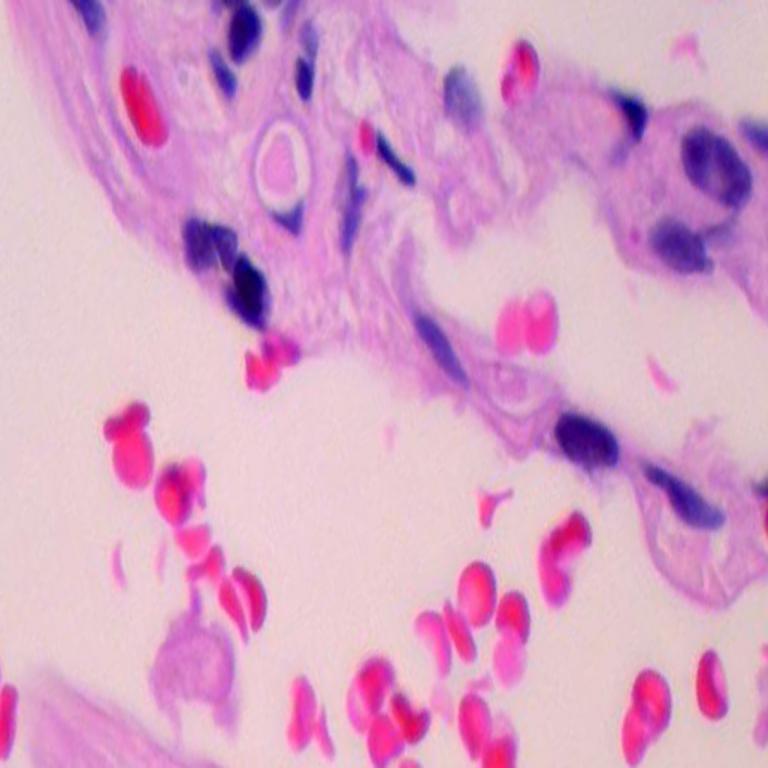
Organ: lung
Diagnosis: benign